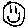
Label: smiley face